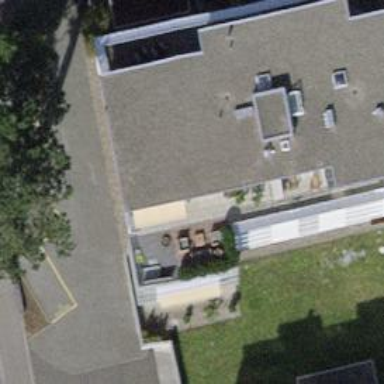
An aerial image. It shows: Building with flat grey roof and white walls.